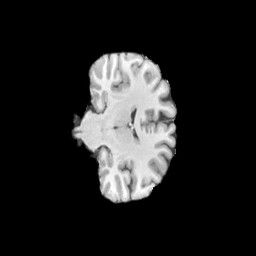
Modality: T1w
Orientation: coronal